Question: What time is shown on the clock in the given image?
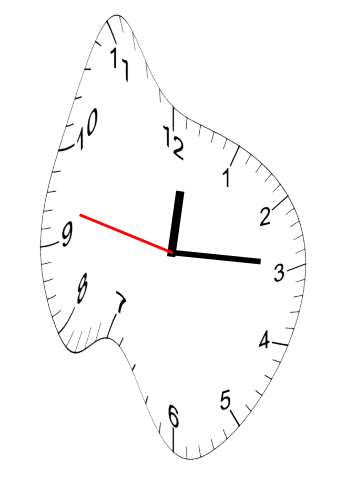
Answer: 12:14:47